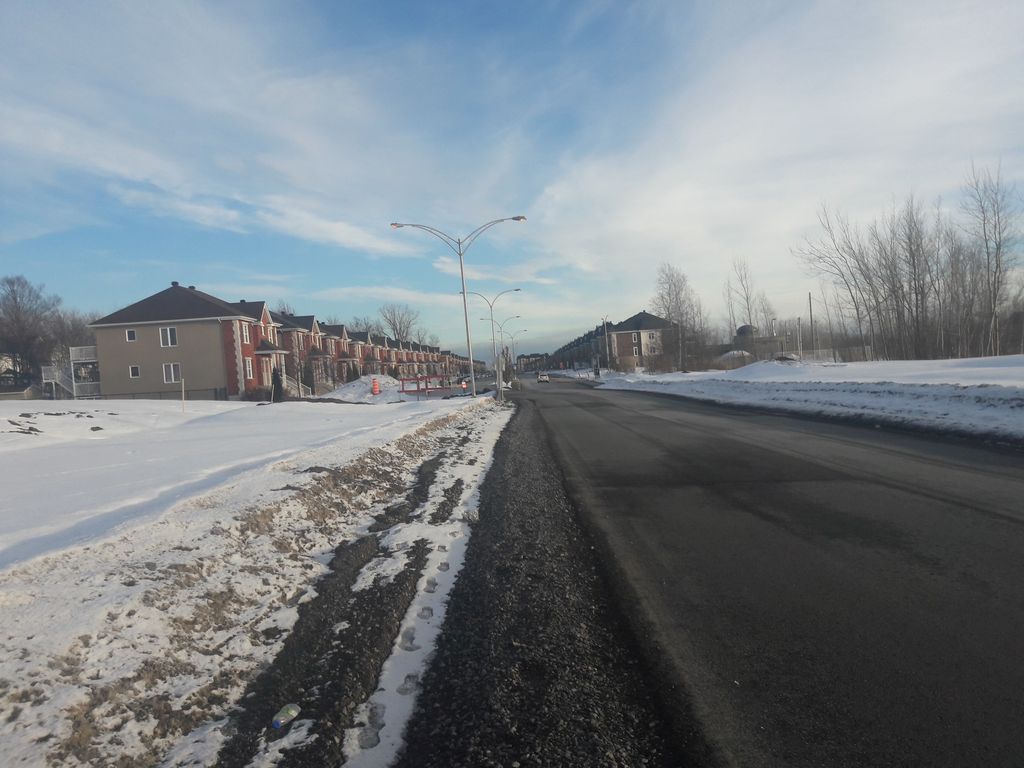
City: montreal